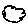
Label: cloud